Interaction volume radius: 5 \u00c5
Interaction volume height: 10 \u00c5
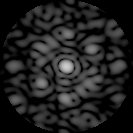
Disorder parameter: 0.6627